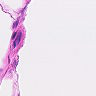
Metastatic tissue present: no